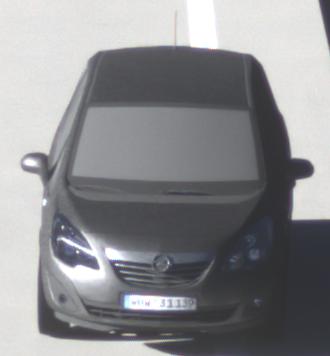
Make: Opel
Model: Meriva 1.4
Detailed model: Meriva (B)
Model produced from: 2010/05
Model produced until: 2013/11
Doors: 5
Color: gray
Road condition: dry road
Daytime: sunrise or sunset
Contrast: medium contrast